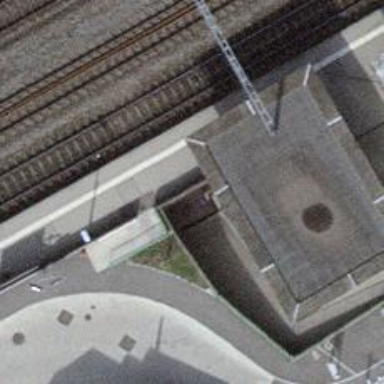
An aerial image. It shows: Footway tunnel with asphalt surface.